【题型】解答题　【知识点】平面几何　【难度】easy
已知：如图, 在菱形 $ABCD$ 中, 点 $E$ 是边 $DC$ 上的任意一点(不与点 $D, C$ 重合), $AE$ 交对角线 $BD$ 于 $F$, 过点 $E$ 作 $EG // BC$ 交 $BD$ 于点 $G$。

(1) 求证：$DF^2 = FG \cdot BF$；

(2) 当 $BD \cdot DF = 2AD \cdot DE$ 时, 求证：$AE \perp DC$。
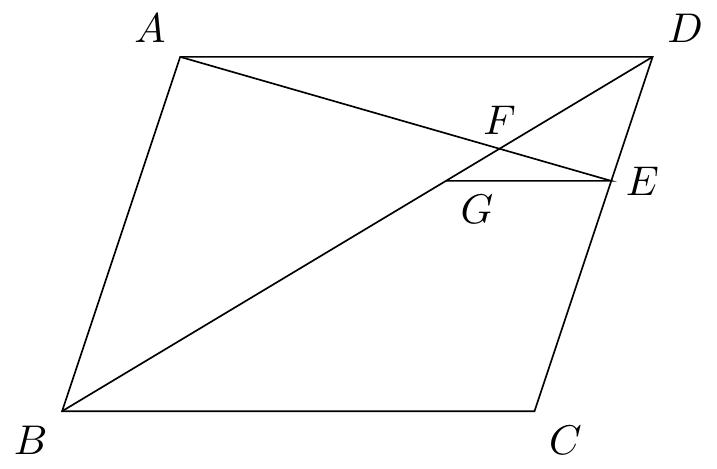
【解答】
证明：
(1) $\because$ 四边形 $ABCD$ 是菱形,

$\therefore AD // BC$, $AB // CD$,

$\because EG // BC$,

$\therefore AD // EG$,

$\therefore \triangle ADF \sim \triangle EGF$,

$\therefore \frac{AF}{EF} = \frac{DF}{FG}$,

$\because AB // CD$,

$\therefore \triangle ABF \sim \triangle EDF$,

$\therefore \frac{AF}{EF} = \frac{BF}{DF}$,

$\therefore \frac{DF}{FG} = \frac{BF}{DF}$,

$\therefore DF^2 = FG \cdot BF$；

(2) 连接 $AC$ 交 $BD$ 于 $O$,

$\because$ 四边形 $ABCD$ 是菱形,

$\therefore AC \perp BD$, $BD = 2OD$, $\angle ADB = \angle CDB$,

$\therefore \angle AOD = 90^\circ$,

$\because BD \cdot DF = 2AD \cdot DE$,

$\therefore 2OD \cdot DF = 2AD \cdot DE$,

$\therefore \frac{AD}{DF} = \frac{OD}{DE}$,

$\because \angle ADO = \angle FDE$,

$\therefore \triangle ADO \sim \triangle FDE$,

$\therefore \angle FED = \angle AOD = 90^\circ$,

$\therefore AE \perp DC$。
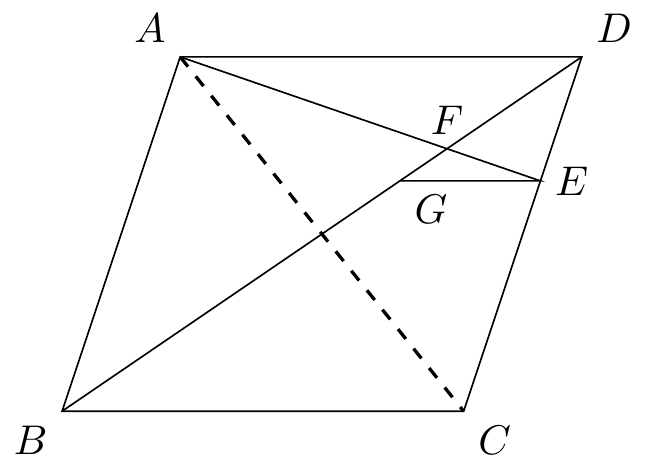